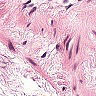
Metastatic tissue present: no